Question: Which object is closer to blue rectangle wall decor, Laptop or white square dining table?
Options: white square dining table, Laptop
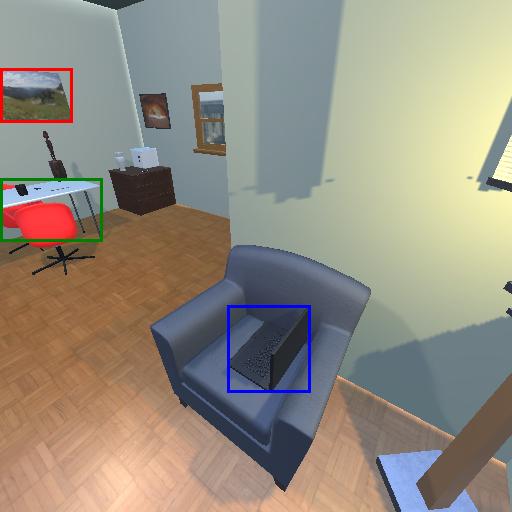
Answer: white square dining table